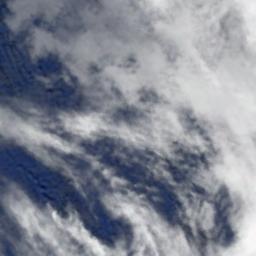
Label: cloud